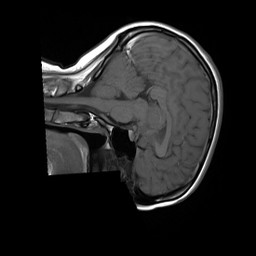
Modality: T1w
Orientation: sagittal
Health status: ill
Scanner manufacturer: siemens
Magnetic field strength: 1.5 T
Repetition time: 0.417 s
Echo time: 0.0099 s